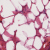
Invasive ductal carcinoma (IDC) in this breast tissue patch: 0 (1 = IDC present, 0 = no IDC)